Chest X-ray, PA view. Patient: 54 years old, sex M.
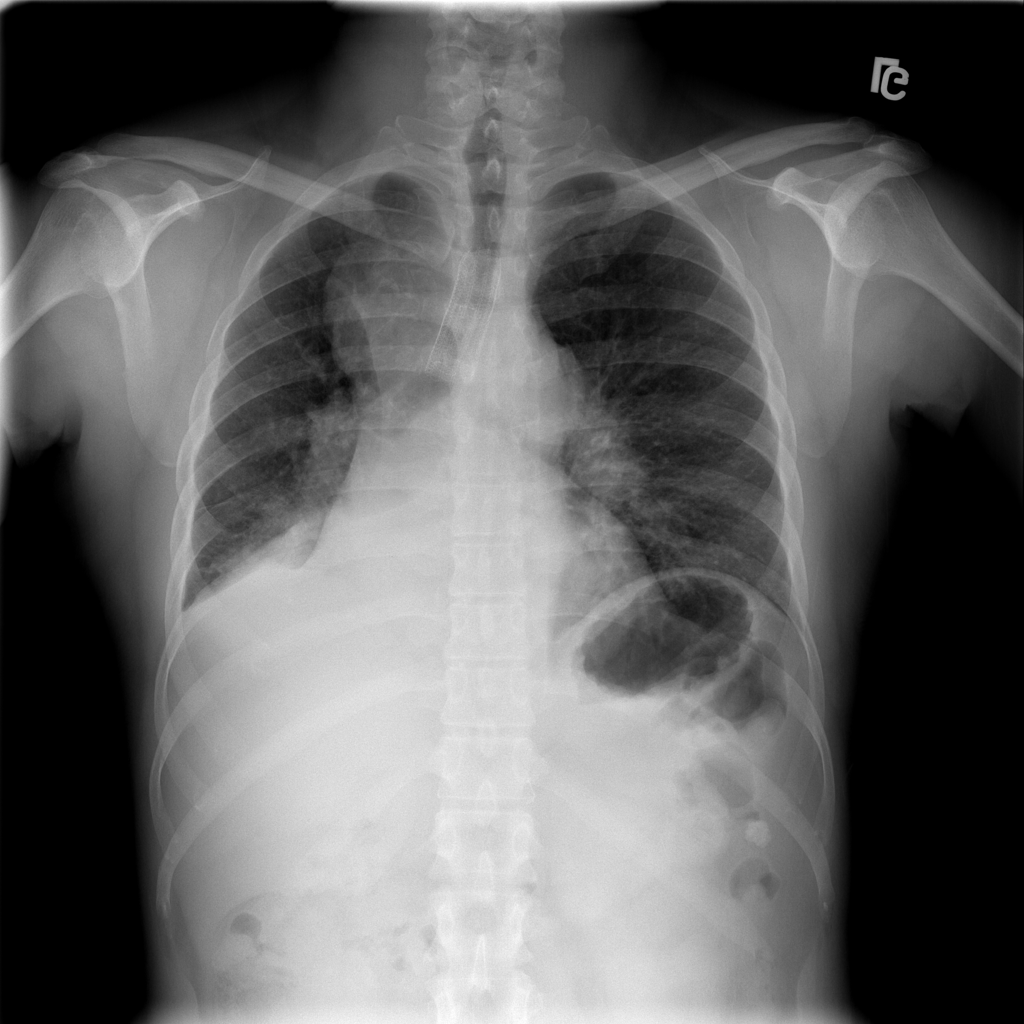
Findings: Consolidation, Effusion